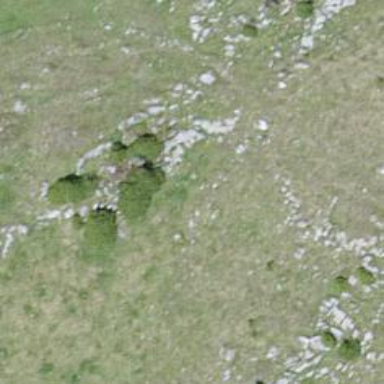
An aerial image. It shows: Needle-leaved tree in natural setting.